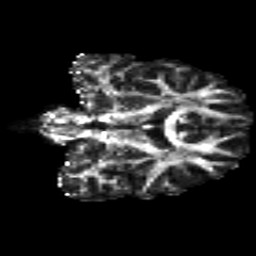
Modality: FA
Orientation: coronal
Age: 18
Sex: male
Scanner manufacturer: siemens
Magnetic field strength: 3 T
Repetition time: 8.8 s
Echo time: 0.085 s